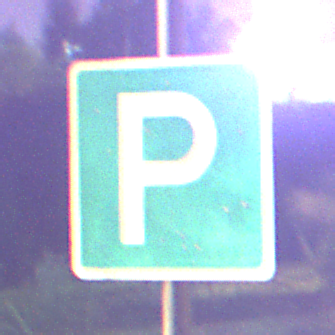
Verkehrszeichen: Parken
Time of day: Night
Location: Outdoor (Suburban)
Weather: PartlyCloudy
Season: NotSpecified
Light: Artificial